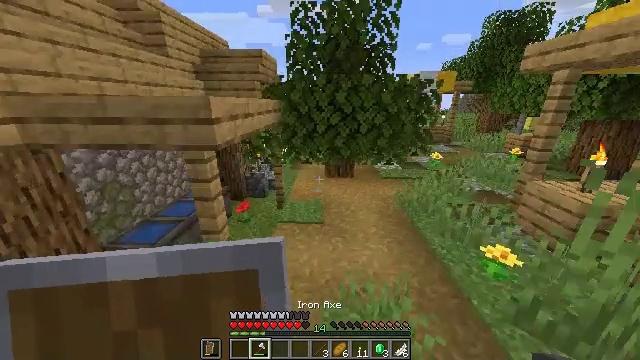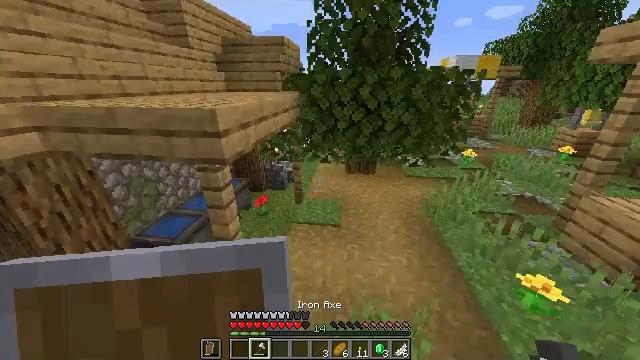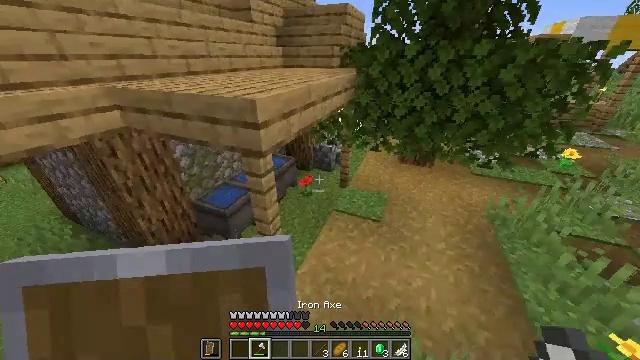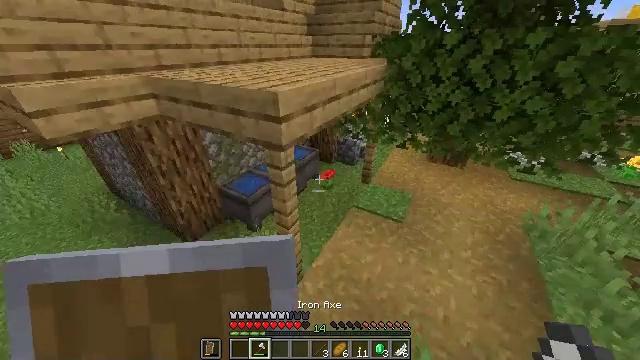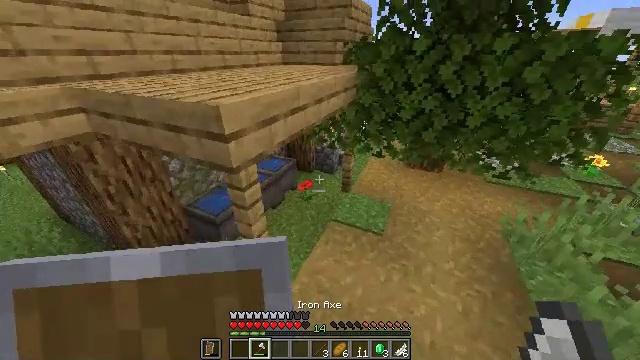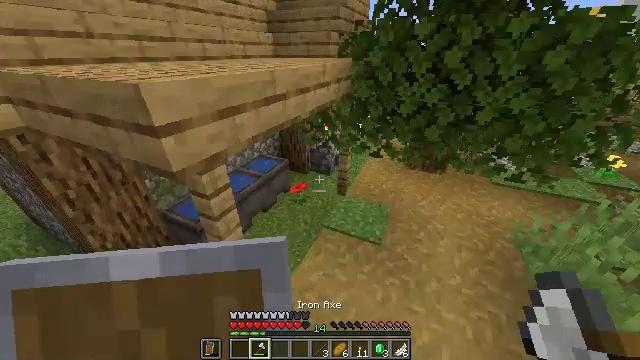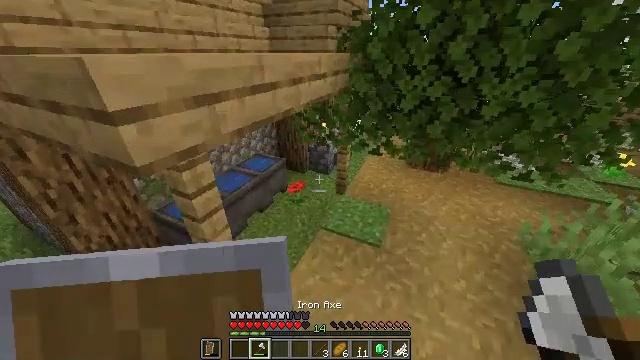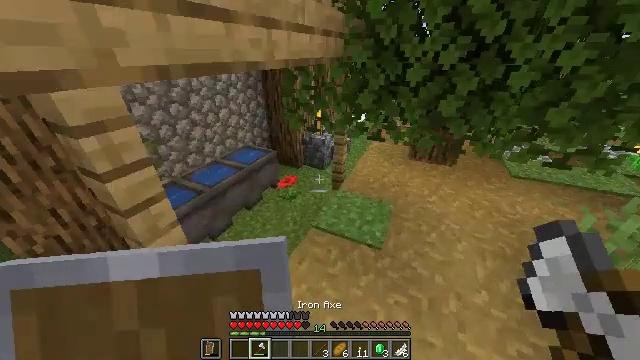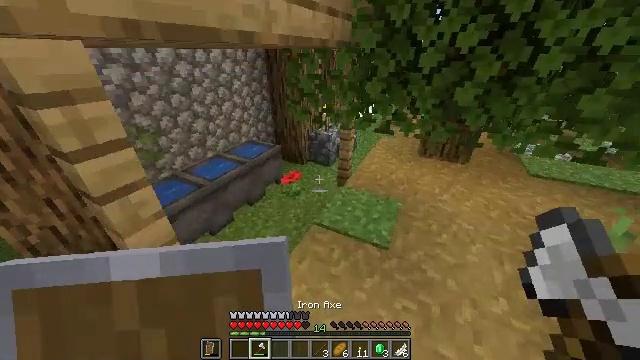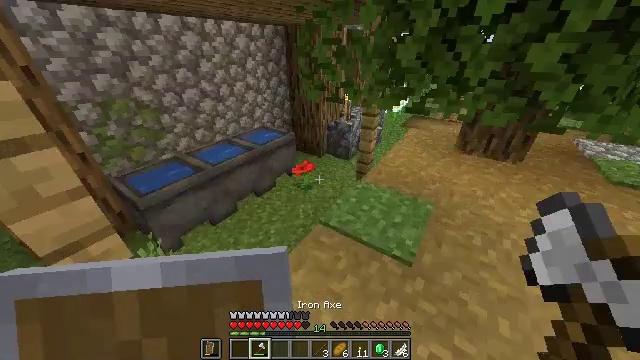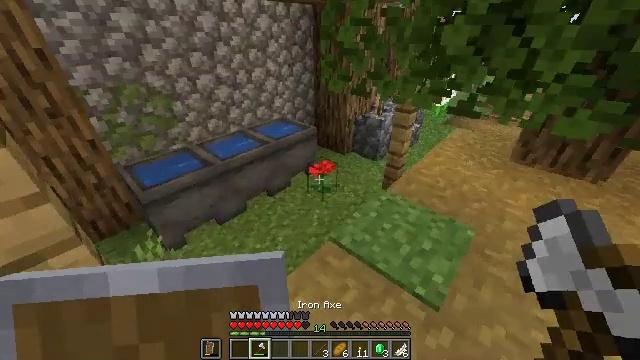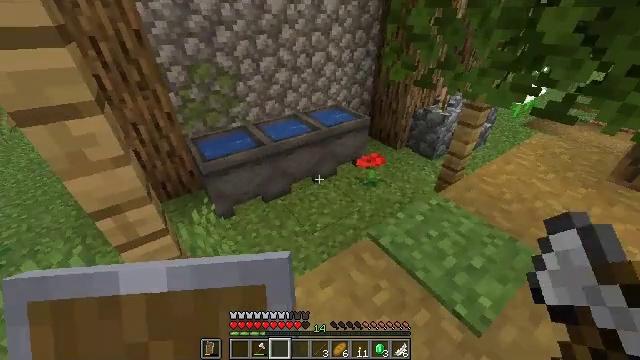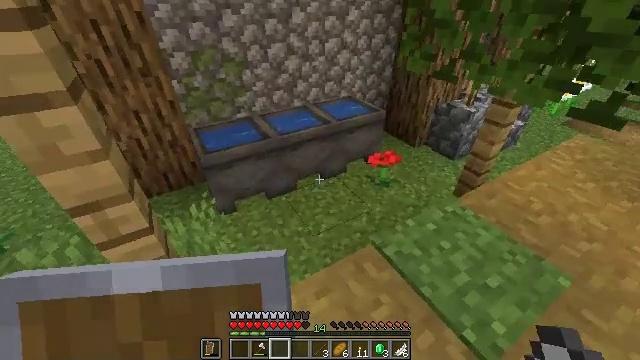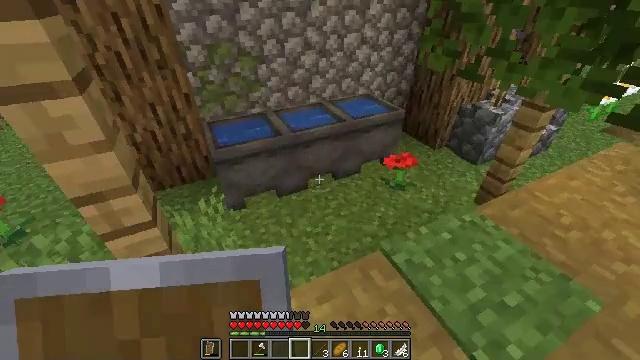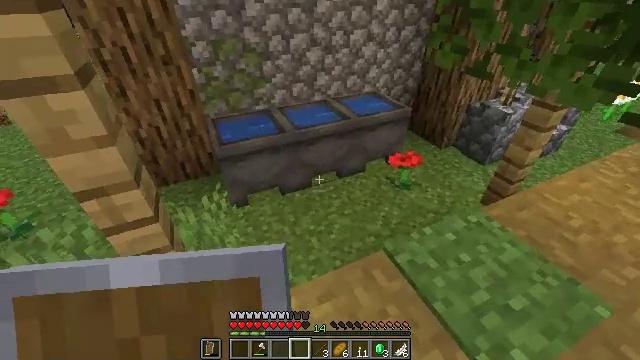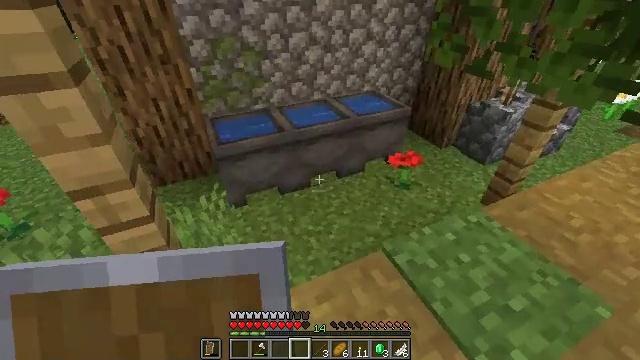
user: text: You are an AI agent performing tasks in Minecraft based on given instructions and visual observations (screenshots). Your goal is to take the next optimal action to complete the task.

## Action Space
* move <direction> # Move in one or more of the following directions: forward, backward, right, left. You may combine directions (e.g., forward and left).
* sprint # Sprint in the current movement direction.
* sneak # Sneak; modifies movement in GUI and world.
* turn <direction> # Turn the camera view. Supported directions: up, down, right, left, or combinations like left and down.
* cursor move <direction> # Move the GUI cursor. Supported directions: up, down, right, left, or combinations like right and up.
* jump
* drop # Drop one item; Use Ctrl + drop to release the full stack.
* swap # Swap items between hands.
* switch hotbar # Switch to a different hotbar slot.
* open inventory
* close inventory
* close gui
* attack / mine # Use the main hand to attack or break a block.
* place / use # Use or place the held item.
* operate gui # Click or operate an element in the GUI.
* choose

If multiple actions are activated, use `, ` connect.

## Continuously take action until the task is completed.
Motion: motion action
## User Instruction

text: Attack the cauldron to retrieve it.
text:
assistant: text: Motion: move forward, sprint, turn left and down, jump
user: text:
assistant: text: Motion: move forward, turn left and down, jump
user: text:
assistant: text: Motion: move forward, turn left and down, jump
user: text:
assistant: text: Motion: move forward, turn right and up
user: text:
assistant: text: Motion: move forward
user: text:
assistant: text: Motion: move forward
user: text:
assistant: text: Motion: move forward
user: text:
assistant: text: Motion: move forward, turn left
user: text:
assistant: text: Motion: turn left
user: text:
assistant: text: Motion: turn left and down
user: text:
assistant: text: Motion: turn left and down
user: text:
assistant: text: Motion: turn left and down
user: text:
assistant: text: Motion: turn left
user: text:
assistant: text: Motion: turn left
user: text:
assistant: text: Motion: no_op
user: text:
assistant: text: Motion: open inventory
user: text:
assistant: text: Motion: open inventory
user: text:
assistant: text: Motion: open inventory
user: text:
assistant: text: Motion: no_op
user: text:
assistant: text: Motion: cursor move right and down
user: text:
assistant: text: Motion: sneak, cursor move right and down
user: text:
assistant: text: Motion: sneak, cursor move down
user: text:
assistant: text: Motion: sneak, cursor move down
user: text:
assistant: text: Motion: sneak
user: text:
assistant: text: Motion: sneak
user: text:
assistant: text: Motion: sneak
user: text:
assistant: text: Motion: sneak, cursor move up
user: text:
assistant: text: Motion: sneak, cursor move up
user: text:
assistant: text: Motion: sneak
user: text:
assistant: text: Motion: sneak, cursor move right